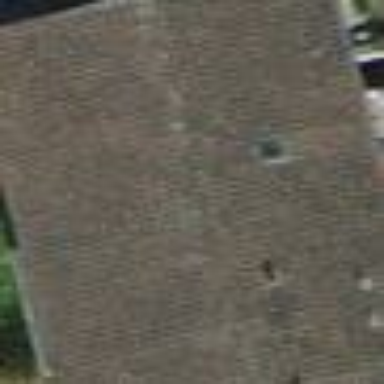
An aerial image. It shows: Building with tiled roof.